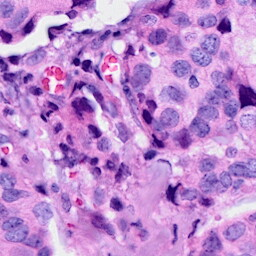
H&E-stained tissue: Breast